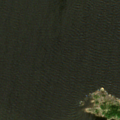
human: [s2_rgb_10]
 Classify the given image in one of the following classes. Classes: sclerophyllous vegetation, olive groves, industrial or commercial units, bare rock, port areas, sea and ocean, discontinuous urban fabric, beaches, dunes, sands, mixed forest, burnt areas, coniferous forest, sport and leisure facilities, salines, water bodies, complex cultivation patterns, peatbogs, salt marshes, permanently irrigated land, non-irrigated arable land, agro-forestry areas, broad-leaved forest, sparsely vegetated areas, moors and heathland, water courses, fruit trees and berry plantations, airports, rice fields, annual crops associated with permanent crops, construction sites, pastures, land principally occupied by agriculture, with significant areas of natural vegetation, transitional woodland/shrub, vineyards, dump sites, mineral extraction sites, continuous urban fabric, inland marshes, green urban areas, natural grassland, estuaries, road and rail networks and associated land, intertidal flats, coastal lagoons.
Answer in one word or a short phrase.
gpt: sea and ocean